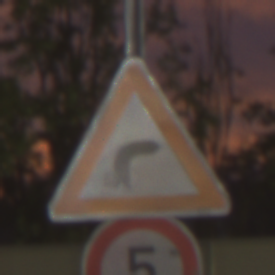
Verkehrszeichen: KurveRechts
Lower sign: Geschwindigkeit5
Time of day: SunriseSunset
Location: Outdoor (Urban)
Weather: PartlyCloudy
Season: NotSpecified
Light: Artificial